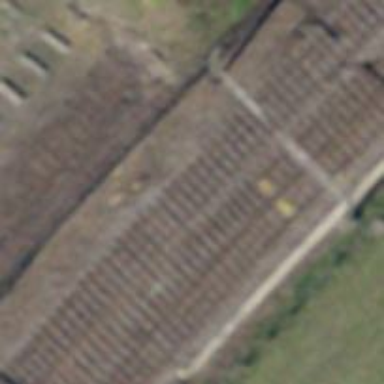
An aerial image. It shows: Disused railway siding with electrified contact lines and one track.